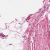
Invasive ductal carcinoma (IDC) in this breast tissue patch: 0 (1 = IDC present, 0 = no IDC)